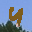
Label: 4